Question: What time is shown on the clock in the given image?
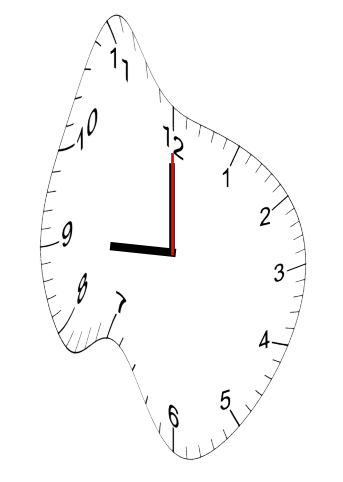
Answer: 09:00:00